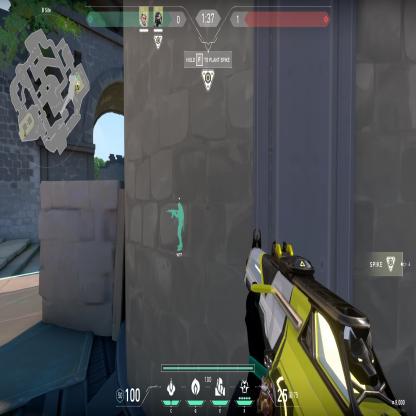
Label: teammate